Interaction volume radius: 10 \u00c5
Interaction volume height: 15 \u00c5
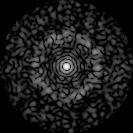
Disorder parameter: 0.8596